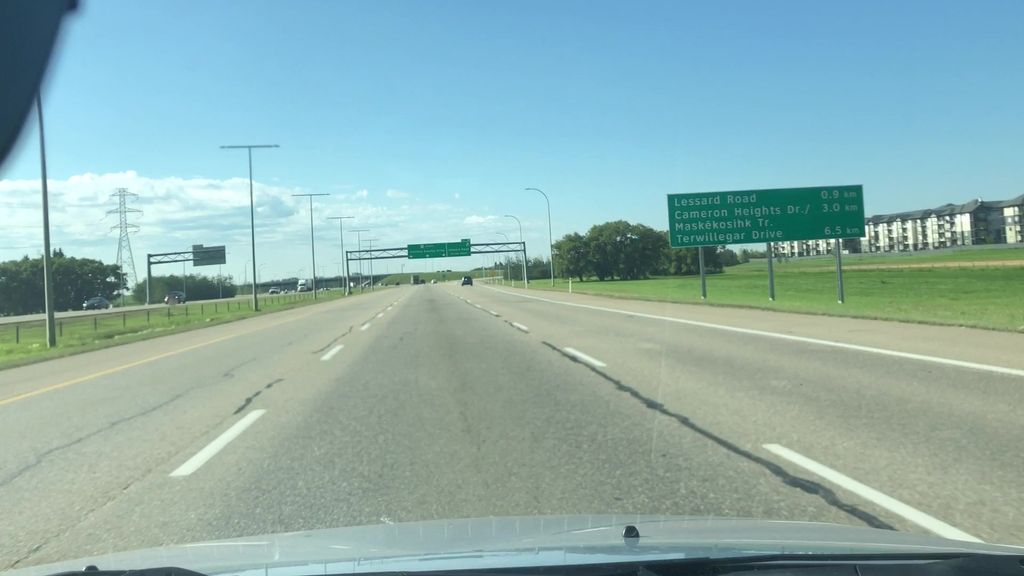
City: edmonton